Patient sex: F
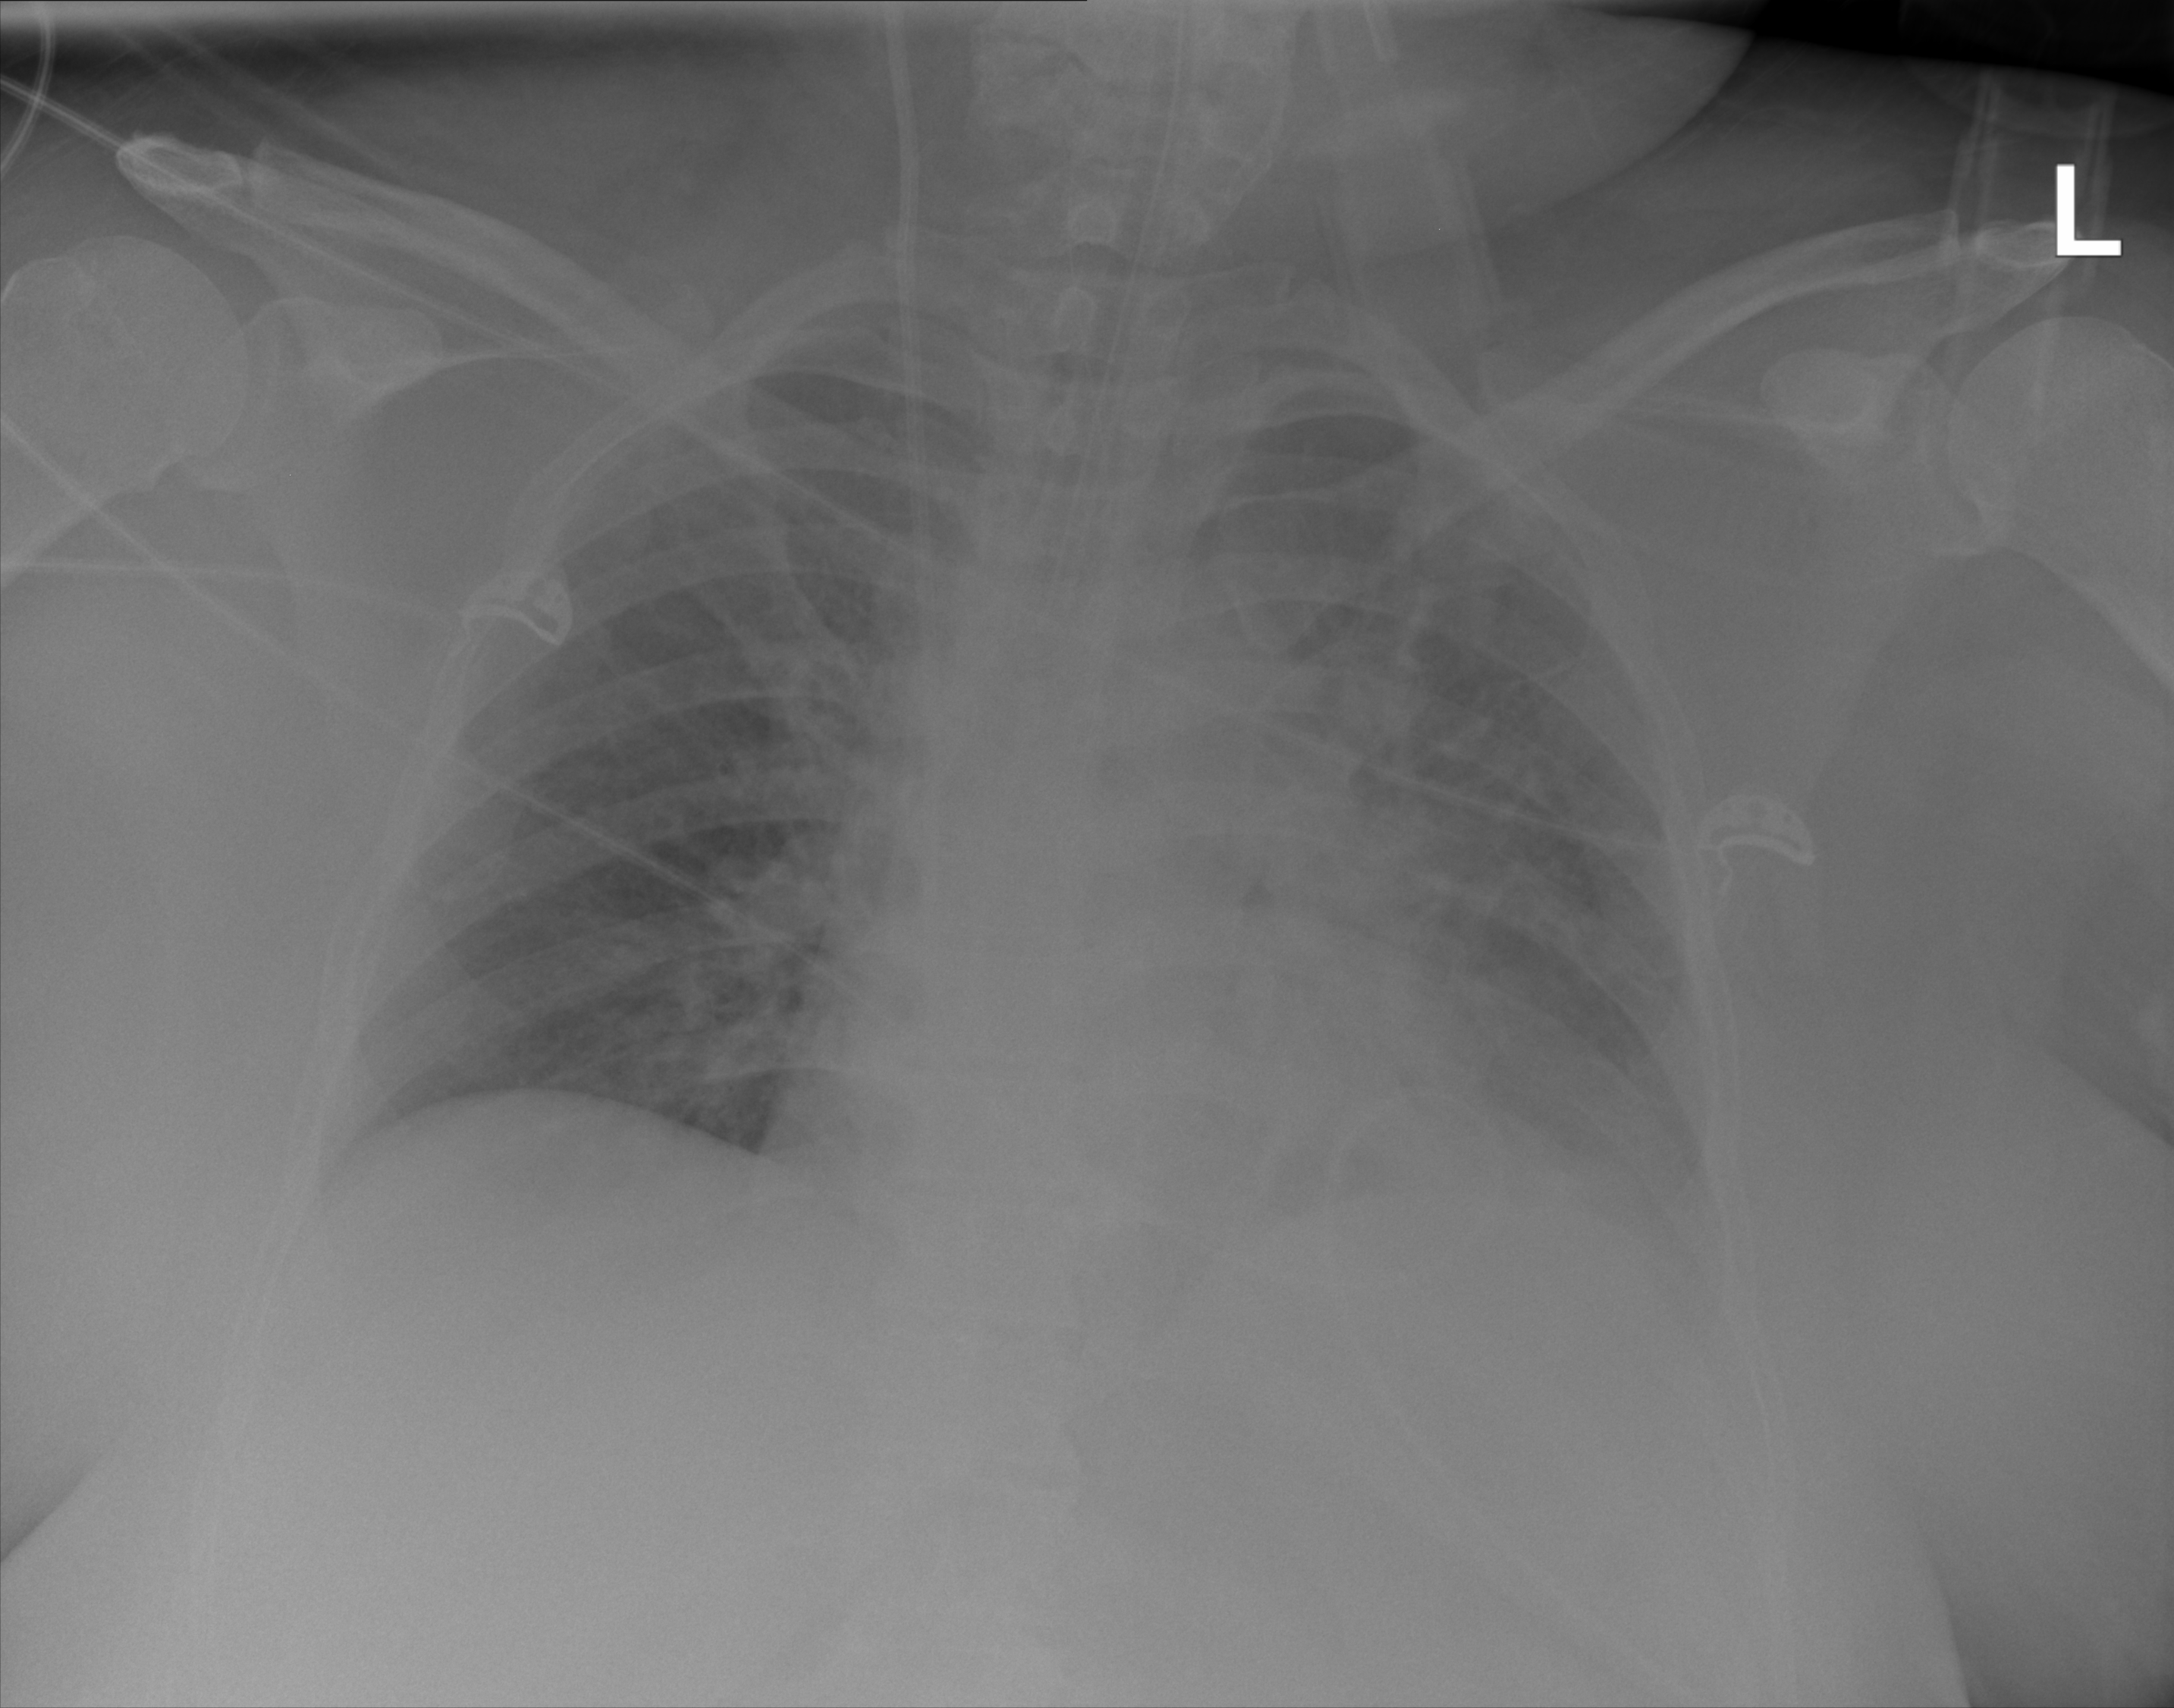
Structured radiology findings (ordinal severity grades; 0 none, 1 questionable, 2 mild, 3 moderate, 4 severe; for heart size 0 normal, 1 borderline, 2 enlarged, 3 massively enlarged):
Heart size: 0
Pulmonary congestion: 0
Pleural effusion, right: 0
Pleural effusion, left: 2
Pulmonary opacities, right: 0
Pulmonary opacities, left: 0
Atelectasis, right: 0
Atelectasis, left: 2